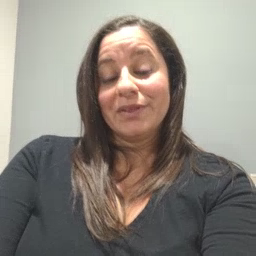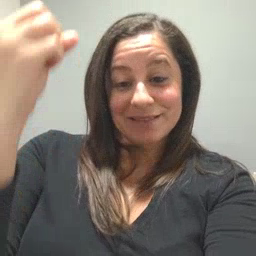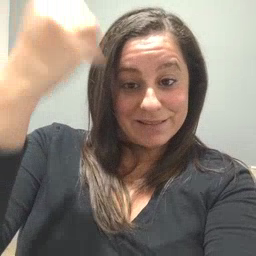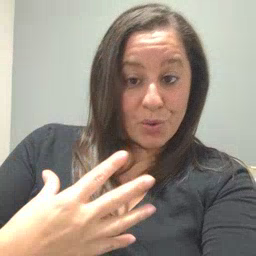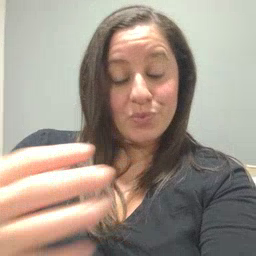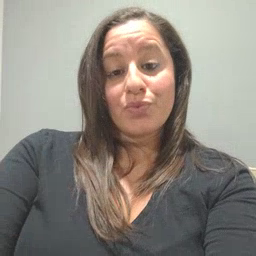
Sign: shower